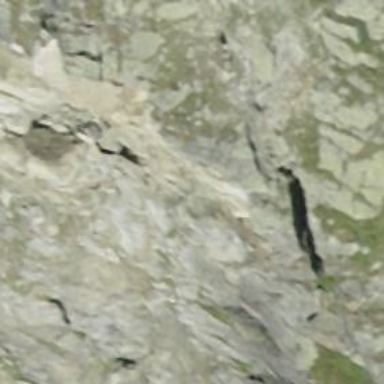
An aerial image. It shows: Natural cliff.